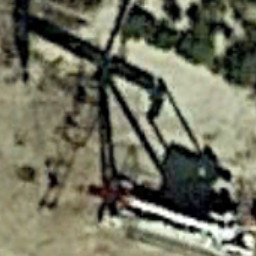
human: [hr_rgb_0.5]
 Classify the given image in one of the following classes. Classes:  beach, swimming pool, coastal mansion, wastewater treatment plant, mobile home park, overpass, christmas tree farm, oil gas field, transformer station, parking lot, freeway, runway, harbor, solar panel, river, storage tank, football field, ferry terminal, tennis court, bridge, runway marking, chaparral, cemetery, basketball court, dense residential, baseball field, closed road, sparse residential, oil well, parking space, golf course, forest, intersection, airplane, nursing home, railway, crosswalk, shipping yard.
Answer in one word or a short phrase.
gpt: oil well